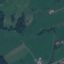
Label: Pasture